Field crop: maize
Growth stage: 2
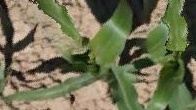
Species: maize